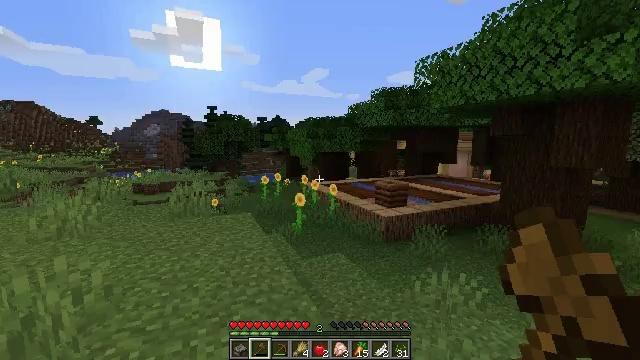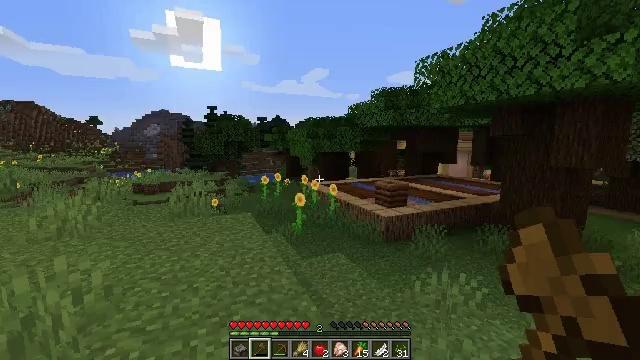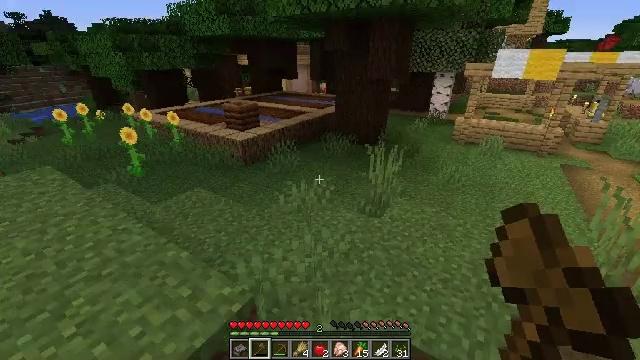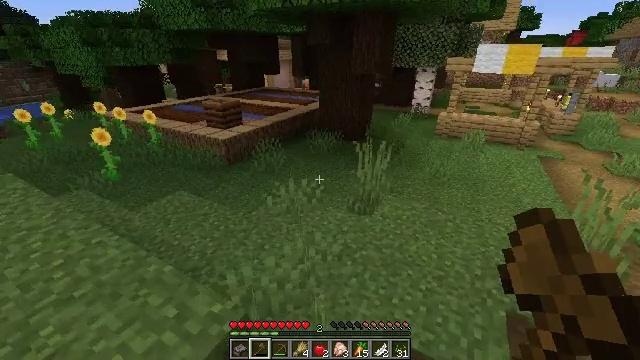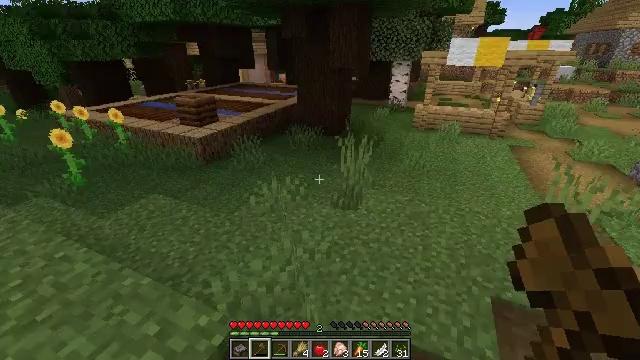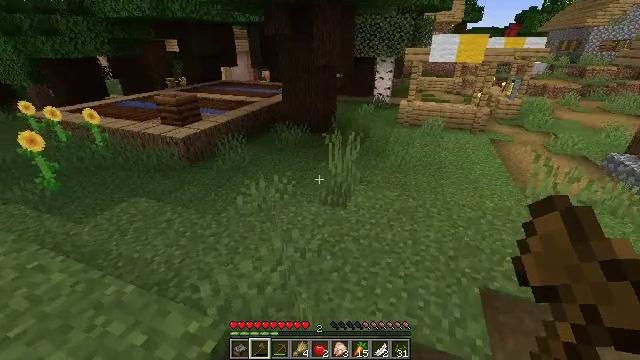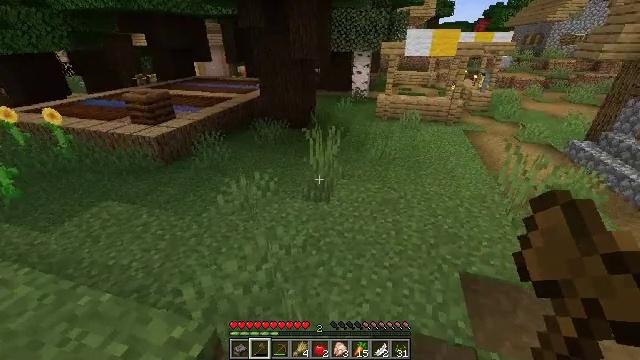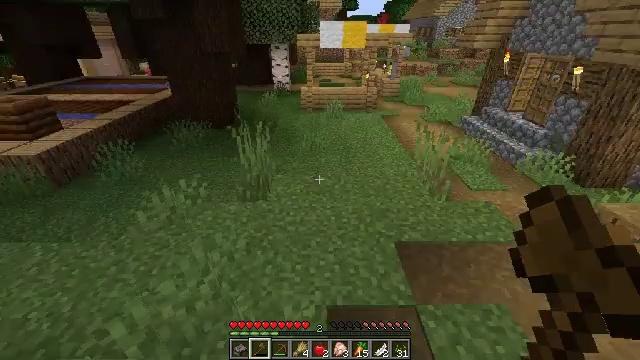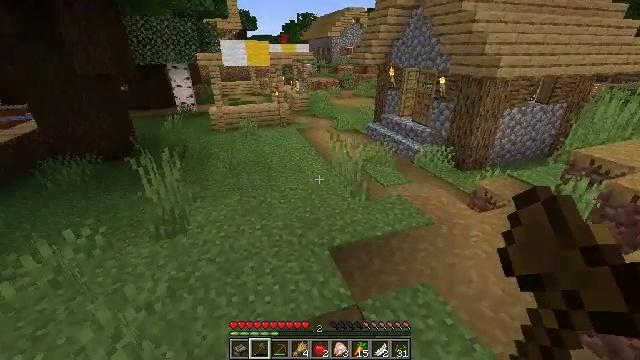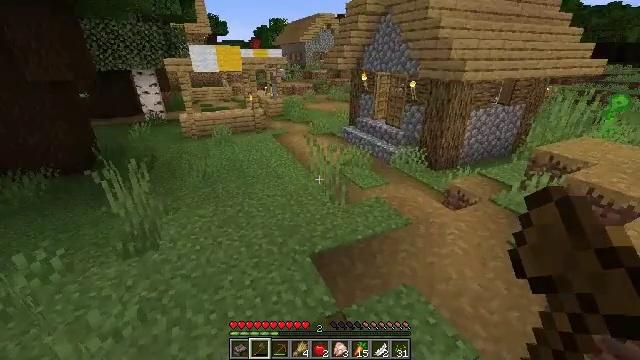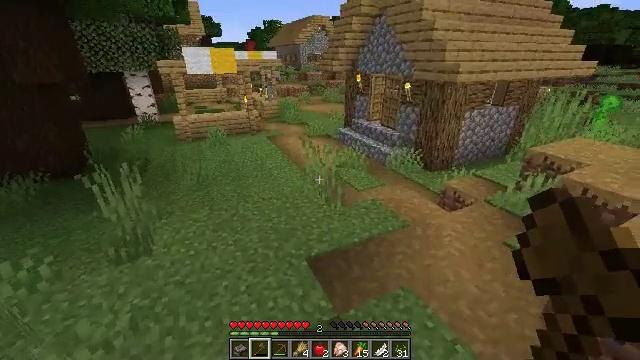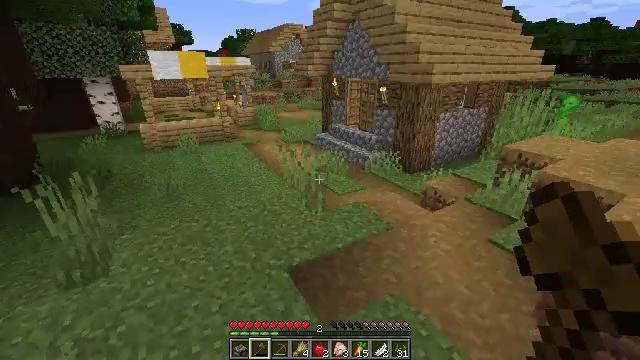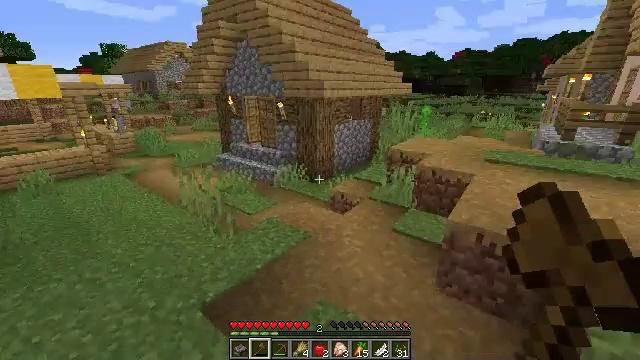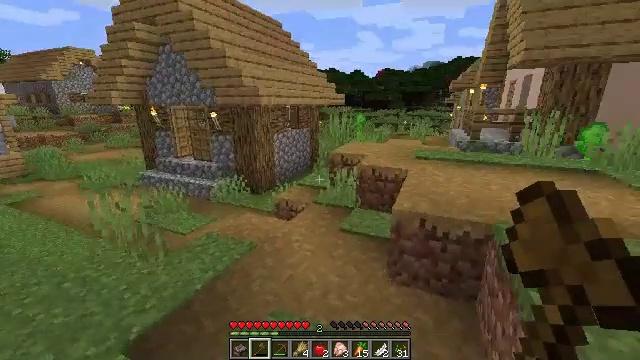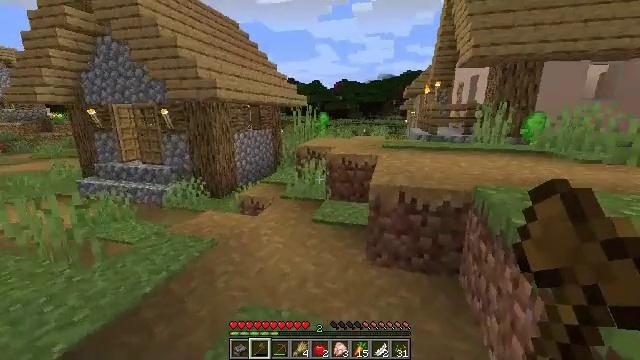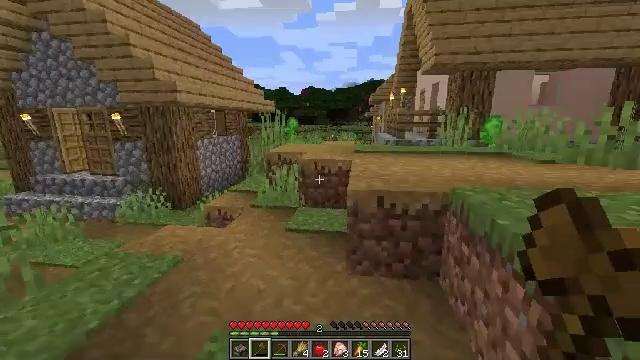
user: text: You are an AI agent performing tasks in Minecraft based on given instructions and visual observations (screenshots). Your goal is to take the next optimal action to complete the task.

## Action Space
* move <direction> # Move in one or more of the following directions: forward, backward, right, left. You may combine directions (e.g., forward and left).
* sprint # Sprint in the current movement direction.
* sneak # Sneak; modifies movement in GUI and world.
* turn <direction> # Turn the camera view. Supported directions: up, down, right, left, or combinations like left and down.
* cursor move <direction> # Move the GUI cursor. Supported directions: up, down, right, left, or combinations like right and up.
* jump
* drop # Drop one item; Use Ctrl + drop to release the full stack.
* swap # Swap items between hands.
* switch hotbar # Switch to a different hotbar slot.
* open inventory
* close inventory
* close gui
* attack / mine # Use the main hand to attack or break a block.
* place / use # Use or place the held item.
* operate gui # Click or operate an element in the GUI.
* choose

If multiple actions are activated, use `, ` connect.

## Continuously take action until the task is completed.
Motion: motion action
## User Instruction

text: Reclaim the chest into your inventory.
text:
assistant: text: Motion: move forward
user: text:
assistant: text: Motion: move forward, turn right and down
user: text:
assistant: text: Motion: turn right
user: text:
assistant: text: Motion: turn right and down
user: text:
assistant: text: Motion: turn right
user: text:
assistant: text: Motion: turn right and down
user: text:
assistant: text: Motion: turn right and down
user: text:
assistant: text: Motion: turn right and up
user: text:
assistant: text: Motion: move forward, turn right
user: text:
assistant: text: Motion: move forward, turn right
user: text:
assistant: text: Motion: move forward, turn right and up
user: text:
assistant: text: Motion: move forward, turn right and up
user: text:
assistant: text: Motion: move forward, turn right and up
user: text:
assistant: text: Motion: move forward, turn right and up
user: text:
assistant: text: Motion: move forward, turn right and up
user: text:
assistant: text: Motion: move forward, turn right and up
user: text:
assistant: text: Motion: move forward, turn right
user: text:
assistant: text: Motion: move forward, turn right
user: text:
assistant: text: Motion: move forward, turn right
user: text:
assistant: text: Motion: move forward, turn right
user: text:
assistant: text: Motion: move forward, turn right
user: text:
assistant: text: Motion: move forward, turn right
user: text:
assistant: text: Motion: move forward, turn left, jump
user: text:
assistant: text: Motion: move forward, turn left and down, jump
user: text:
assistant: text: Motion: move forward, turn left and down, jump
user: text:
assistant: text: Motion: move forward, turn left, jump
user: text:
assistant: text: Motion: move forward, jump
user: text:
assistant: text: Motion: move forward
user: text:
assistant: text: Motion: move forward
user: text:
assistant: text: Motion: move forward